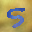
Label: 5